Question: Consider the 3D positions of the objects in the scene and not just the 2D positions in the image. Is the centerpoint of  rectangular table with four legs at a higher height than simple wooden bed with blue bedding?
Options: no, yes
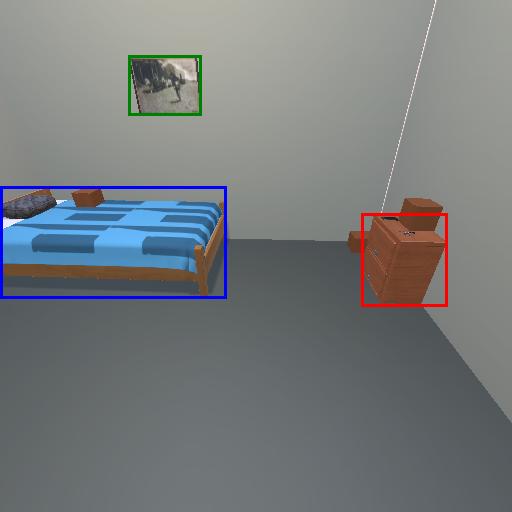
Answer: no